The plot is a Hilbert-envelope spectrum of a rotating bearing's acceleration signal, annotated with the bearing's characteristic defect frequencies. Determine the bearing's health state. Answer with exactly one of: normal, inner_race, outer_race, ball.
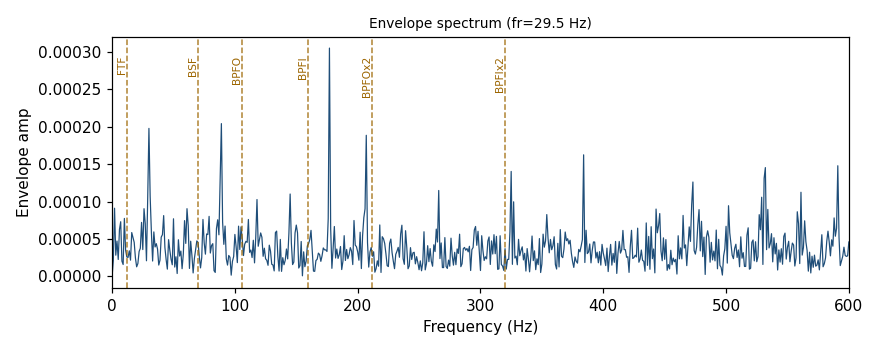
Answer: normal